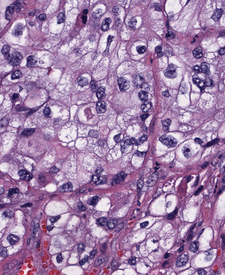
Tumor epithelial tissue: yes
Tumor-associated stroma tissue: no
Normal tissue: no